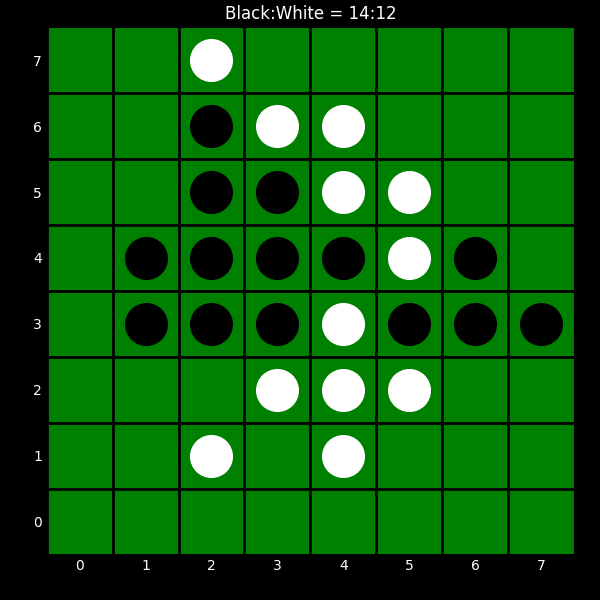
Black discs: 14
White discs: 12